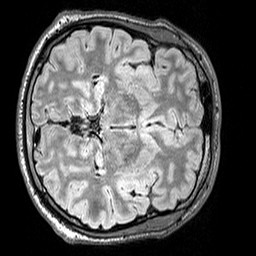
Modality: FLAIR
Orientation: axial
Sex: male
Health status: ill
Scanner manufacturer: siemens
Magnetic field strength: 3 T
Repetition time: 5 s
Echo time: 0.388 s